Question: I have a RESTful api in a cakephp app that returns json data. I am testing it with firefox REST Client. The GET requests work fine, but I am getting 404 errors I dont understand when posting form data. The failing requests look like this:
.
If I change the content-type to "text/html" I don't get a 404 anymore, although I do not get the expected response, presumably because the form data is not being posted.
Any ideas what's going on?
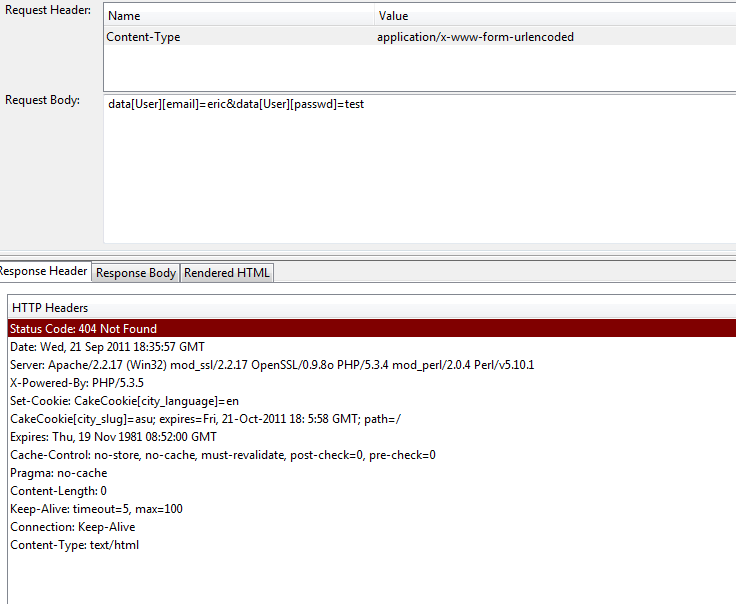
Answer: I figured out the problem. The cakephp security component needed the csrf token. Setting "validatePost" to false on that compoment fixed the issue.